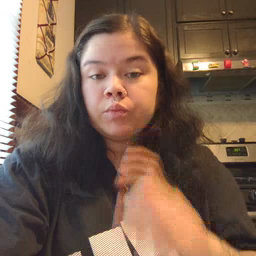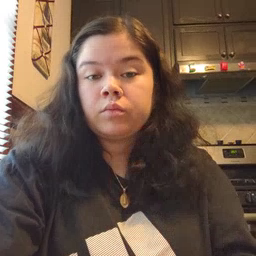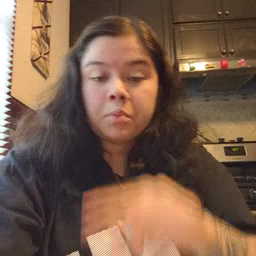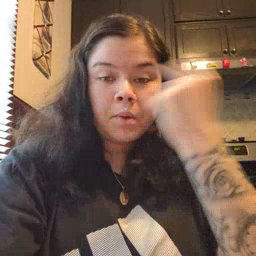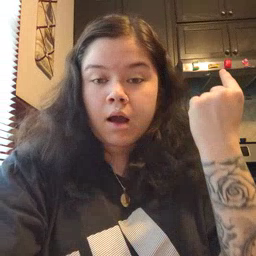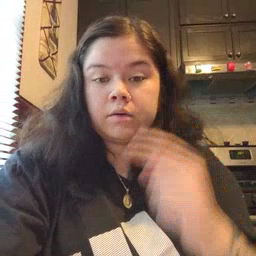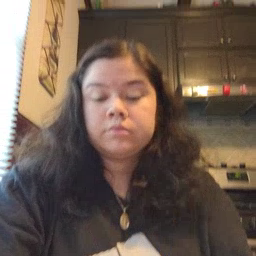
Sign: black